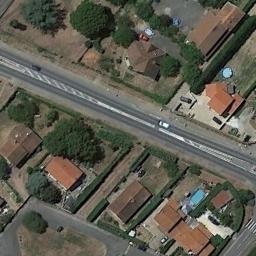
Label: medium_residential